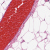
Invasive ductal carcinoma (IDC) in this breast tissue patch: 0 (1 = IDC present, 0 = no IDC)